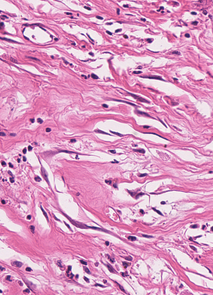
Tumor epithelial tissue: no
Tumor-associated stroma tissue: yes
Normal tissue: no